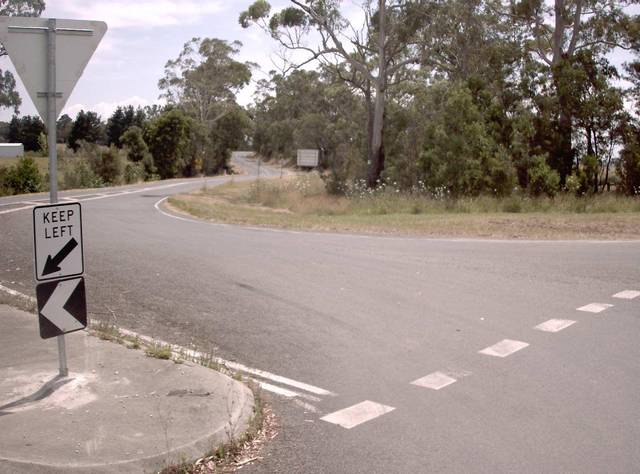
Region: Australia
Coordinates: -38.141, 146.26